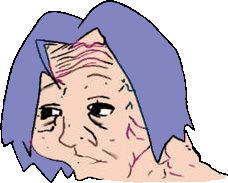
Label: 5_Yes_Honey